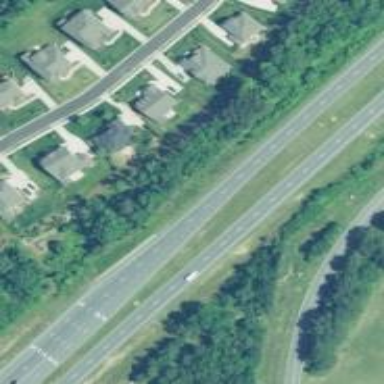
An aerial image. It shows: Trunk highway with expressway features.